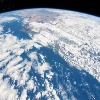
Label: cloud